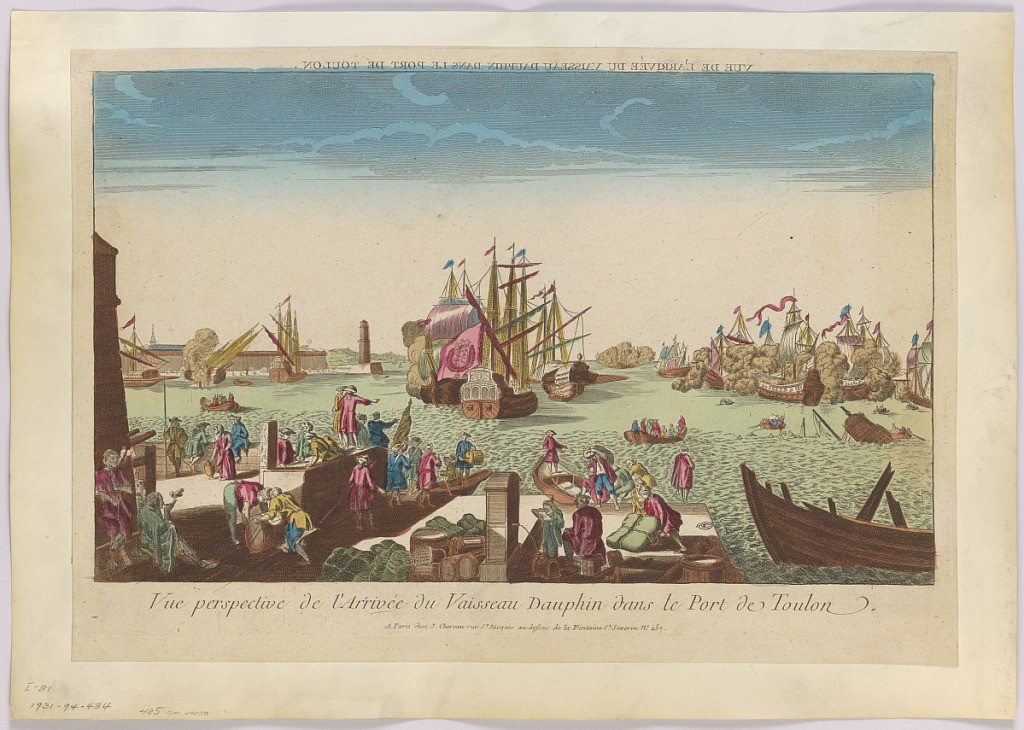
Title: Peep-Show Print
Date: mid-18th century
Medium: Engraving and brush and wash on paper
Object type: Print
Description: Peep-show print